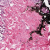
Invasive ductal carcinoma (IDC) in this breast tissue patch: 0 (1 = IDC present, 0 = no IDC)